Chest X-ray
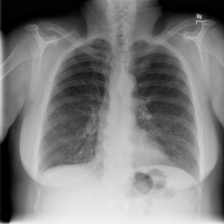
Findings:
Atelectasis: negative
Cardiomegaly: negative
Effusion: negative
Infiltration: negative
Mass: negative
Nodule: negative
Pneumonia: negative
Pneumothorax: negative
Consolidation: negative
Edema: negative
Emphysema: negative
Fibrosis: negative
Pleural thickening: negative
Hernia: negative